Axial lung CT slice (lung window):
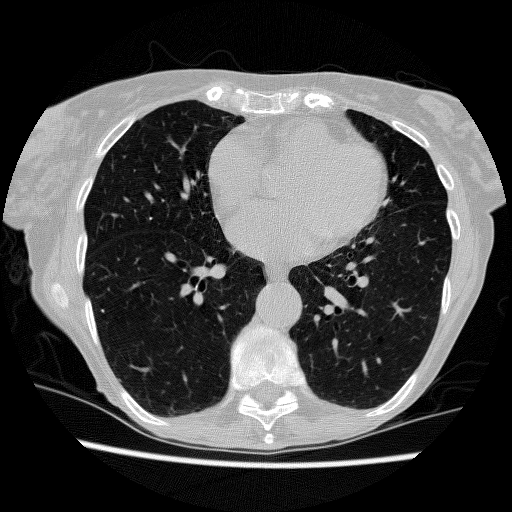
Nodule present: no